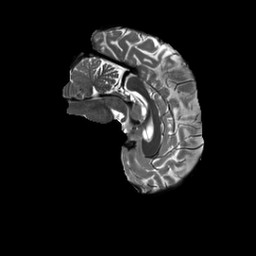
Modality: T2w
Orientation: sagittal
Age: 32
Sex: female
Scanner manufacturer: siemens
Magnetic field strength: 3 T
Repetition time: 3.2 s
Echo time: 0.566 s